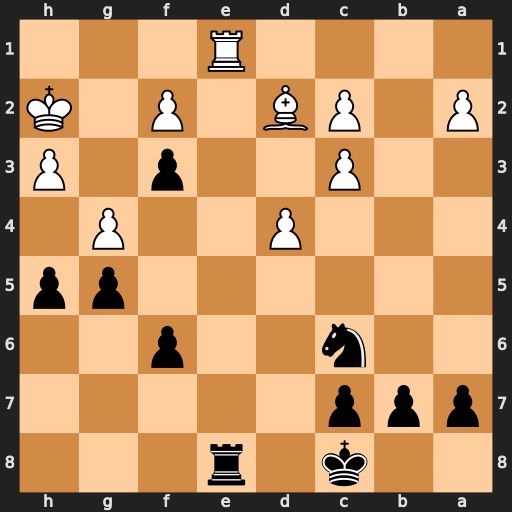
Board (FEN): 2k1r3/ppp5/2n2p2/6pp/3P2P1/2P2p1P/P1PB1P1K/4R3
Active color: b
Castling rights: -
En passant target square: -
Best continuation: Rxe1 Bxe1 h4